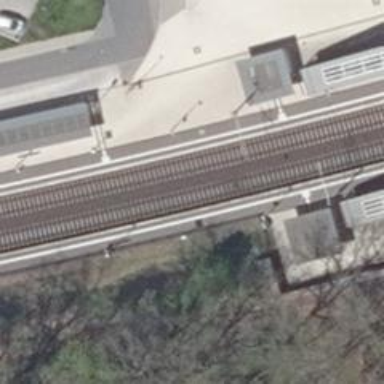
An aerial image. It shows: Platform edge at railway station.